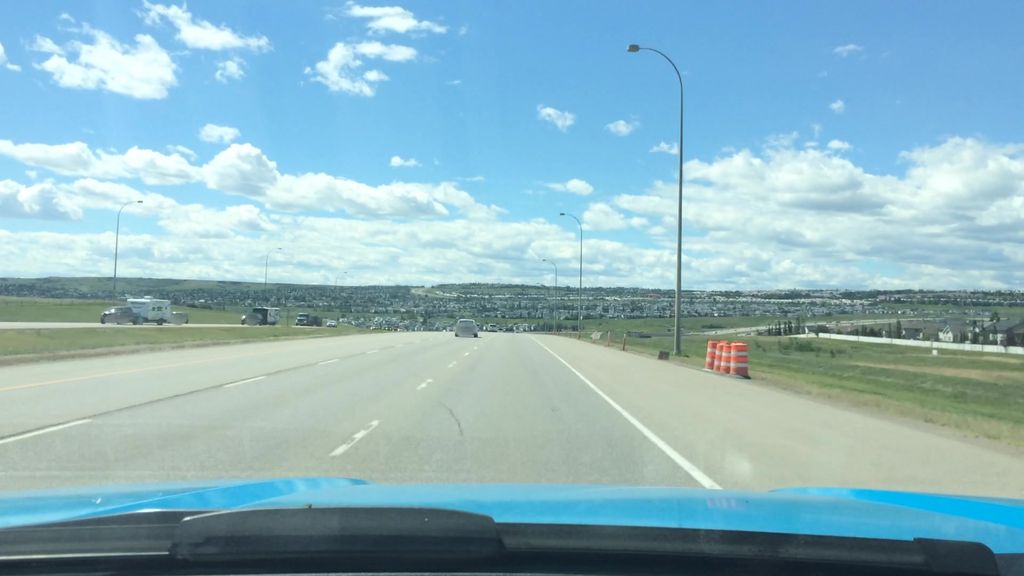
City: calgary